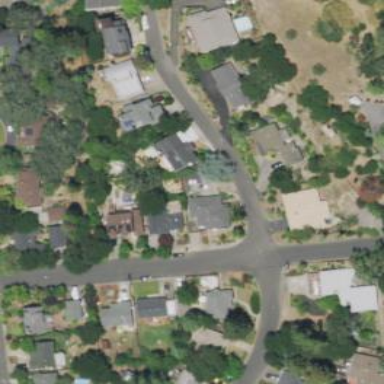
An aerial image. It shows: Residential road.